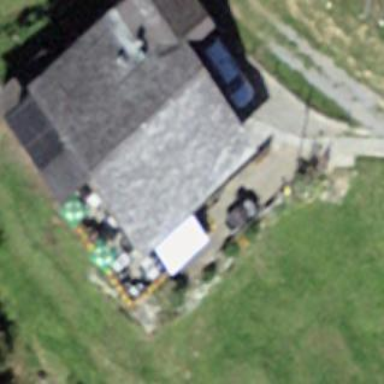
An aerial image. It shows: Restaurant building.